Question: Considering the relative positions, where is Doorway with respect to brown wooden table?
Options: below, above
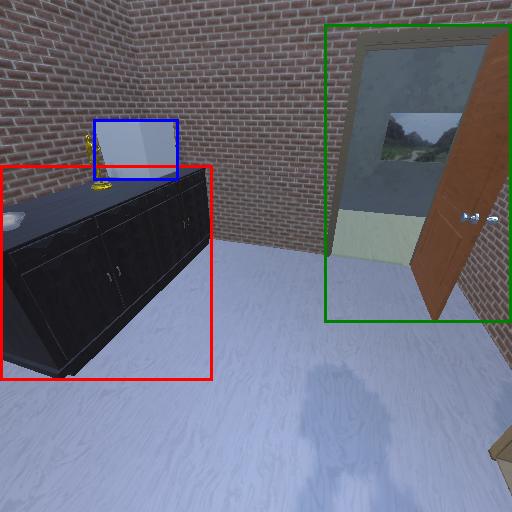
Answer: below